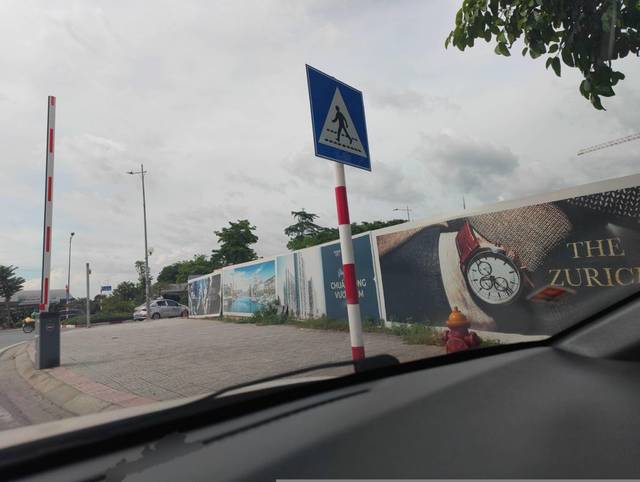
Region: Vietnam
Coordinates: 20.998, 105.936